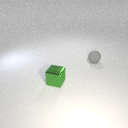
small green metal cube to the left of small gray rubber sphere